Question: Unhandled exception while finding the Available and free Ram space.Getting exact answer in windows forms application while displaying details in a textbox but getting exception in console application.I've added all possible references..Not showing any error during compile time...
'''
using System;
using System.Collections.Generic;
using System.ComponentModel;
using System.Data;
using System.Drawing;
using System.Linq;
using System.Text;
using System.Threading.Tasks;
using System.Diagnostics;
using System.Management;
using Microsoft.VisualBasic.Devices;
using System.Runtime.Caching;
using System.Net.Mail;
using System.Net;
using System.Runtime.InteropServices;
using Outlook = Microsoft.Office.Interop.Outlook;
using Office = Microsoft.Office.Core;
using System.Reflection;
namespace Monitoring_Application
{
class Program
{
static void Main(string[] args)
{
sysmem();
ram();
}
//SYSTEM MEMORY DETAILS
static void sysmem()
{
System.IO.DriveInfo sysmem1 = new System.IO.DriveInfo("c");
System.IO.DriveInfo sysmem2 = new System.IO.DriveInfo("d");
System.IO.DriveInfo sysmem3 = new System.IO.DriveInfo("e");
string drivename = "Drive name : " + (sysmem1.Name).ToString();
string drivetype = "Drive type : " + (sysmem1.DriveType).ToString();
string driveformat ="Drive format : " + (sysmem1.DriveFormat).ToString();
string max_space = "Maximum space (in GB) : " + ((sysmem1.TotalSize) / (float)1073741824).ToString("0.00"); //Calculates the max possible space in system
string Available_space = "Available space (in GB) : " + ((sysmem1.AvailableFreeSpace) / (float)1073741824).ToString("0.00"); //calculates the total available free space in the system
Console.WriteLine("{0}
{1}
{2}
{3}
{4}
{5}
",drivename,drivetype,driveformat,max_space,Available_space);
}
//SYSTEM RAM DETAILS
static void ram()
{
PerformanceCounter cpuCounter;
PerformanceCounter ramCounter;
cpuCounter = new PerformanceCounter();
cpuCounter.CategoryName = "Processor";
cpuCounter.CounterName = "% Processor Time";
cpuCounter.InstanceName = "_Total";
ramCounter = new PerformanceCounter("Memory", "Available MBytes");
float temp = ramCounter.NextValue() / (1024);
string max_space = "Maximum space (GB) : " + ((new Microsoft.VisualBasic.Devices.ComputerInfo().TotalPhysicalMemory) / (float)1073741824).ToString();
string Available_space = "Available space (GB) : " + temp.ToString();
Console.WriteLine("{0}
{1}", max_space, Available_space);
}
}
'''
}

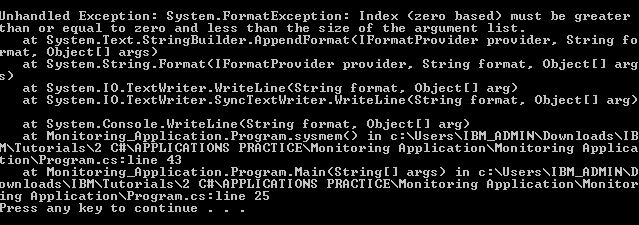
Answer: Now that you've added all your code, your error is in this line:
'''
Console.WriteLine("{0}
{1}
{2}
{3}
{4}
{5}
",drivename,drivetype,driveformat,max_space,Available_space);
'''
You have 6 parameters, and only fill 5 of them. Each parameter must have a corresponding value(0-based index for 5 values is 0-4).
See <URL> in MSDN for more info.
So that line should be:
'''
Console.WriteLine("{0}
{1}
{2}
{3}
{4}",drivename,drivetype,driveformat,max_space,Available_space);
'''